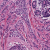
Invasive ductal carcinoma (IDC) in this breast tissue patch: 0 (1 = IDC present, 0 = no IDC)